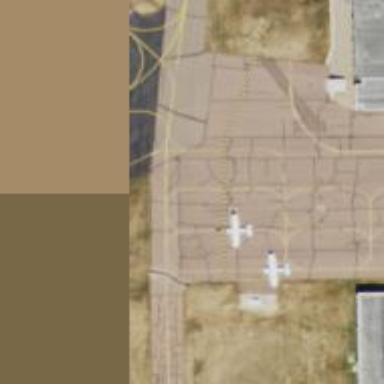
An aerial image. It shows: View of taxiway at the airport.